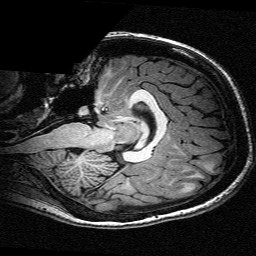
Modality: T1w
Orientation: sagittal
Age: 30
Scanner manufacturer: siemens
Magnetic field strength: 3 T
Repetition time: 2.3 s
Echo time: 0.00336 s